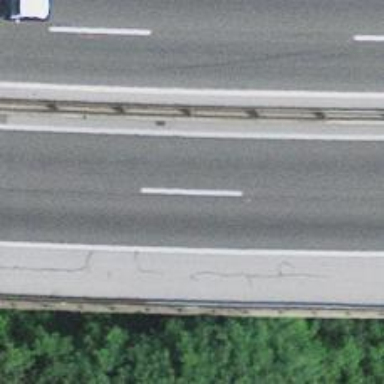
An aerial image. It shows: Asphalt bridge over motorway.